Breast ultrasound image
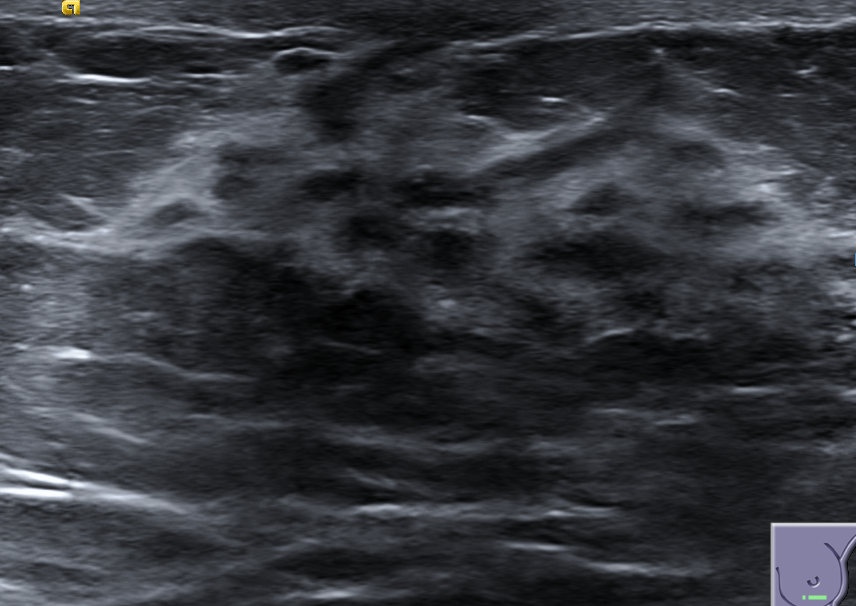
Diagnosis: normal